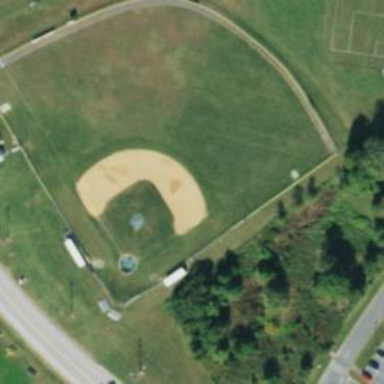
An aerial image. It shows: Baseball pitch for leisure land activities.